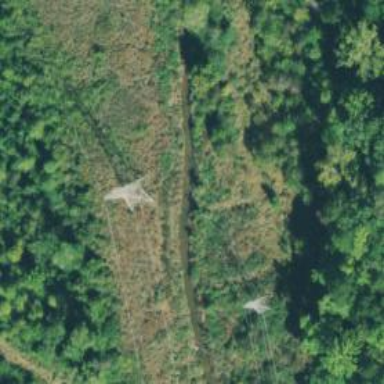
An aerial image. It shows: Lattice structure tower used for power distribution.